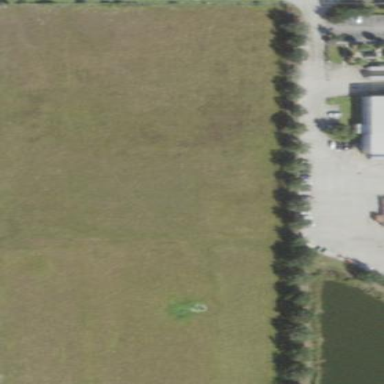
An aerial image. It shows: Area covered with grass.